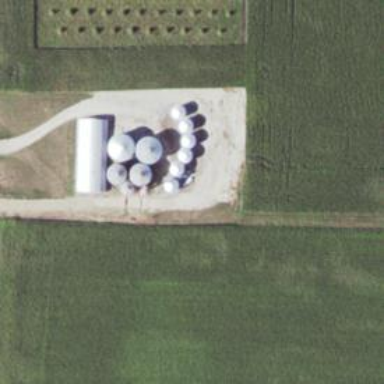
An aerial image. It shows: Silo.